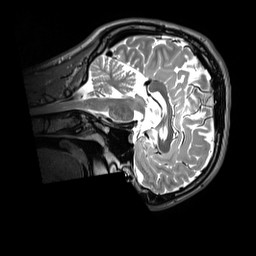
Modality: T2w
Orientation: sagittal
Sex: male
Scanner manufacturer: siemens
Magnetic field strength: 3 T
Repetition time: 3.2 s
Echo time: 0.409 s